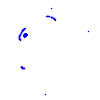
Particle: proton